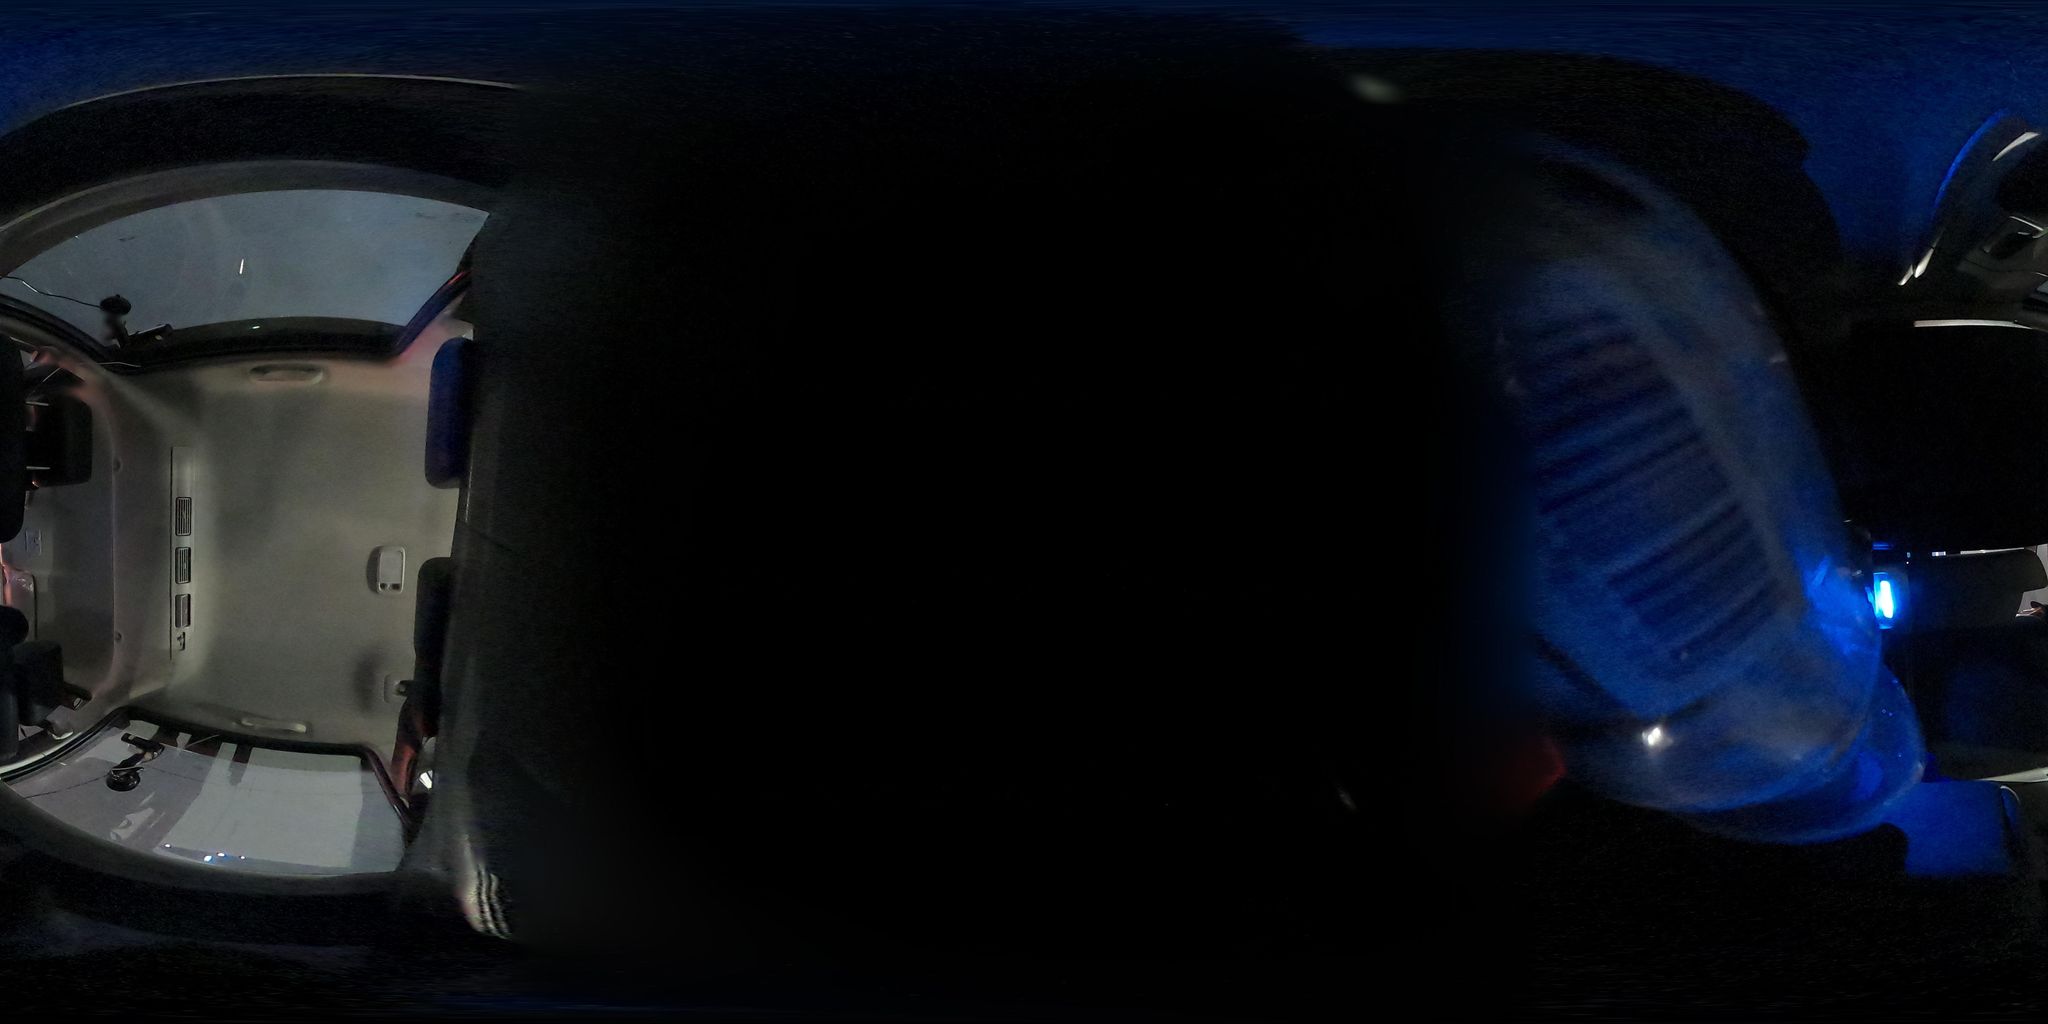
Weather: snowy
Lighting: night
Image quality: slightly poor
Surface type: driving surface
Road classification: primary
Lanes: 4, 2
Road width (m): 8
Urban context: urban centre
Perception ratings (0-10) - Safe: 5.8, Lively: 2.73, Beautiful: 0.62, Boring: 1.85, Depressing: 1.16, Wealthy: 1.47